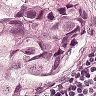
Metastatic tissue present: yes